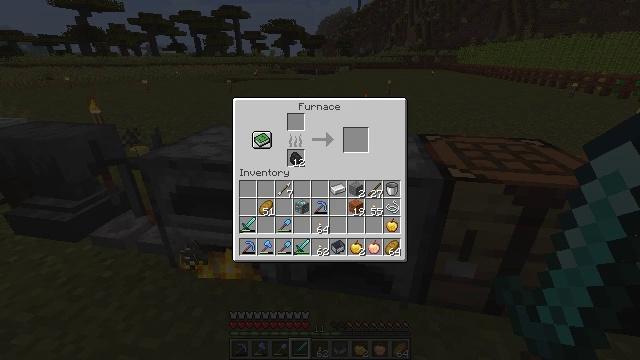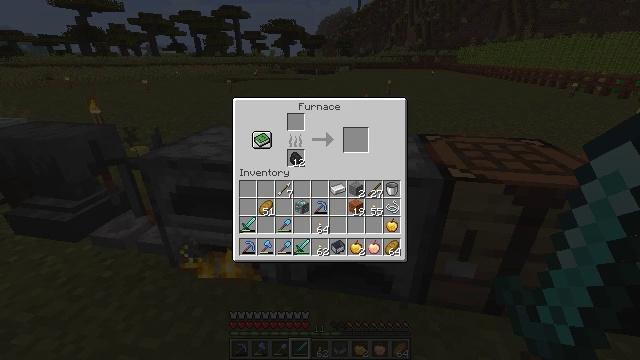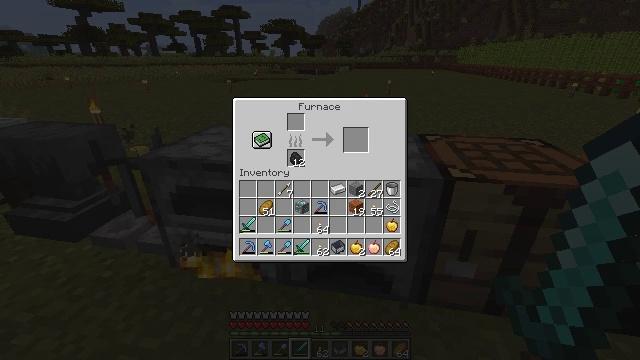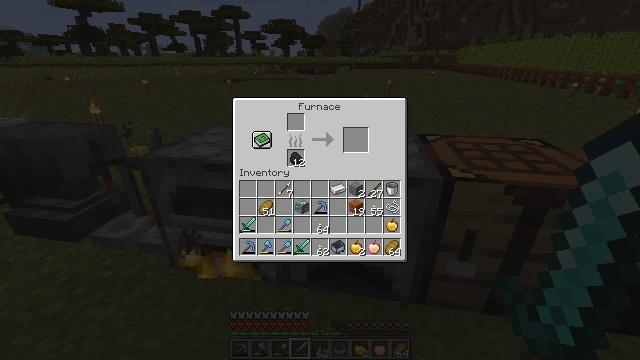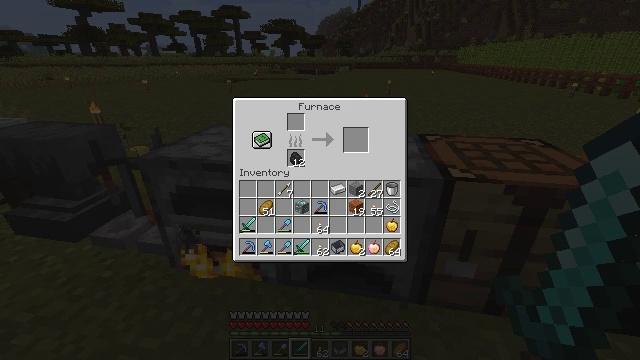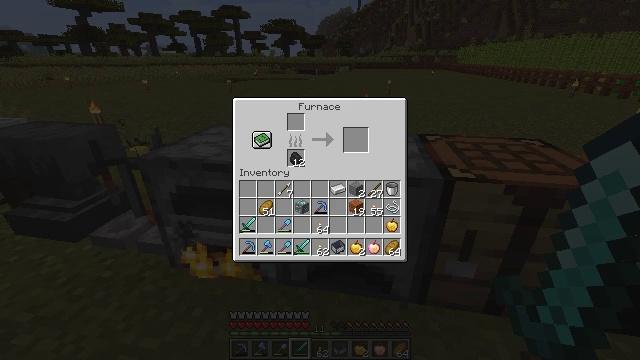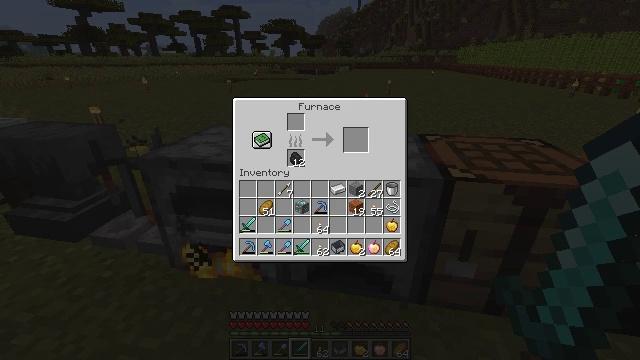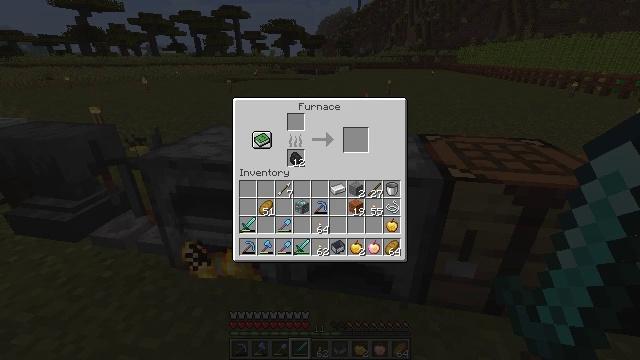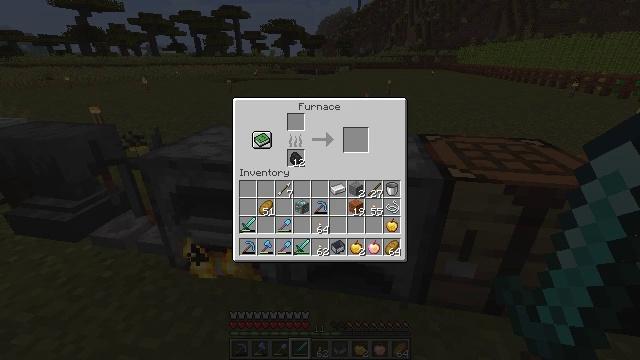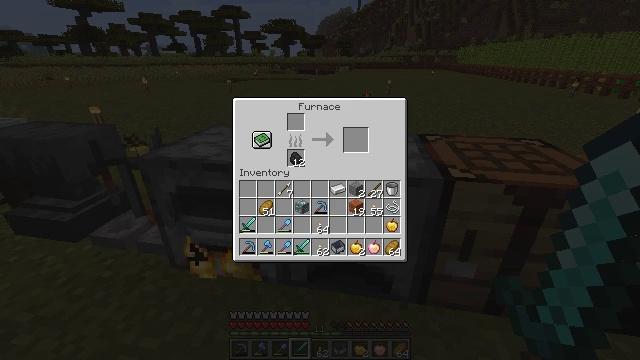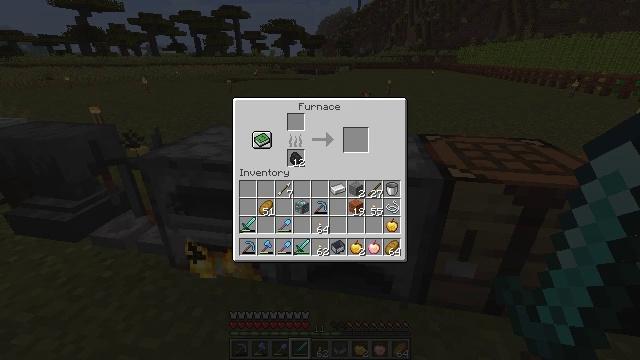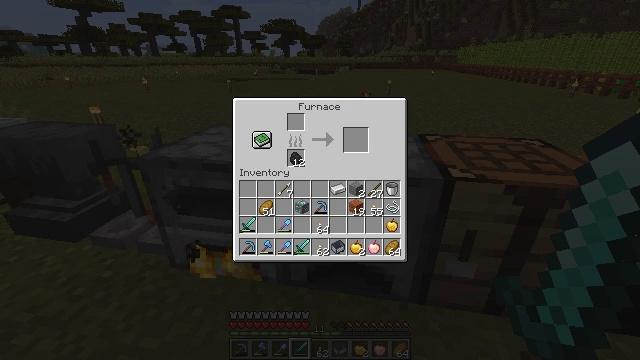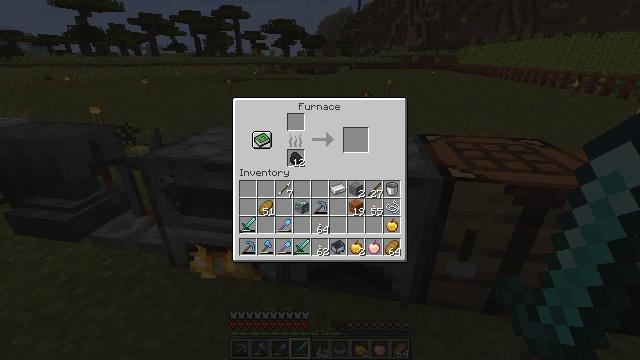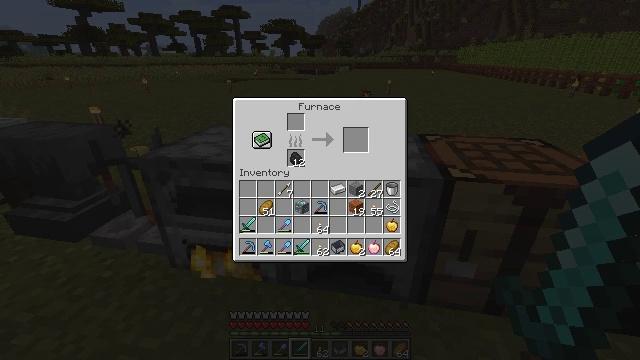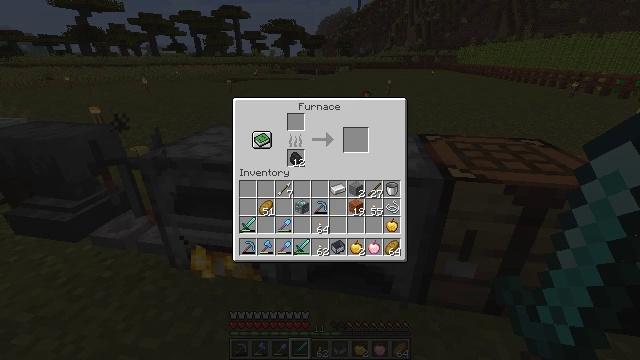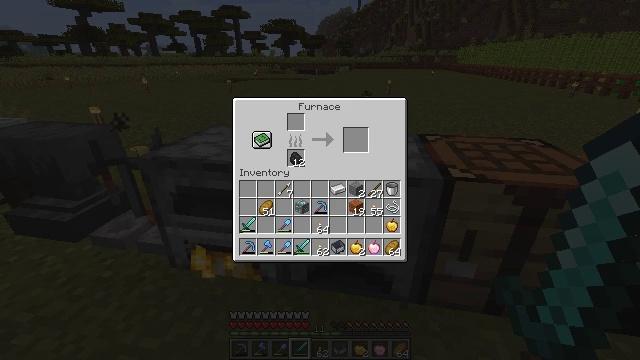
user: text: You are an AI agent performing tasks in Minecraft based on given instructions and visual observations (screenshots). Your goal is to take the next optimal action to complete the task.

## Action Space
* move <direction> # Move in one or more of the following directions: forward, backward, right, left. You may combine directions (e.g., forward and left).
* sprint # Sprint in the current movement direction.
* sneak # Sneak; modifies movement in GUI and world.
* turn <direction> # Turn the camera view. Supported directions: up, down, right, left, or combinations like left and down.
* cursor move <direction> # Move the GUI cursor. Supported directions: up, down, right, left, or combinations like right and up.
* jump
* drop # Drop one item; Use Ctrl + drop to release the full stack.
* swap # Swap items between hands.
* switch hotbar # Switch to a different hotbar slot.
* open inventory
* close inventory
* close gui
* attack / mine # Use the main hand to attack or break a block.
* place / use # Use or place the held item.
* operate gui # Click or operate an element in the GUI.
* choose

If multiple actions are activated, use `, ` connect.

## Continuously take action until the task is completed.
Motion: motion action
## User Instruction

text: Make a diamond using specific materials.
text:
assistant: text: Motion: no_op
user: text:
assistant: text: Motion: no_op
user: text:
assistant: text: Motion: no_op
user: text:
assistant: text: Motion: no_op
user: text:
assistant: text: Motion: no_op
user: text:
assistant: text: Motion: no_op
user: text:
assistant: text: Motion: no_op
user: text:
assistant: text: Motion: no_op
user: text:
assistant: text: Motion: no_op
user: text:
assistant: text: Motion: no_op
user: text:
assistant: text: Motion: no_op
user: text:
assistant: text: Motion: no_op
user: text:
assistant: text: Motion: no_op
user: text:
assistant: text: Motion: no_op
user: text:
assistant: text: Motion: no_op
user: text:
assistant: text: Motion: no_op
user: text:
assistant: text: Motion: no_op
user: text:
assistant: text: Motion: no_op
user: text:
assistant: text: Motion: no_op
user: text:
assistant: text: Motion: no_op
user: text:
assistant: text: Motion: no_op
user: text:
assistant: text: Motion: no_op
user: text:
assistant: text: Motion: no_op
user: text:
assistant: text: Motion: no_op
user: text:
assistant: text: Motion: no_op
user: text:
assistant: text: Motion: no_op
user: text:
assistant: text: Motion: no_op
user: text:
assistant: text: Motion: no_op
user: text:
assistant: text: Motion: no_op
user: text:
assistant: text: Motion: no_op